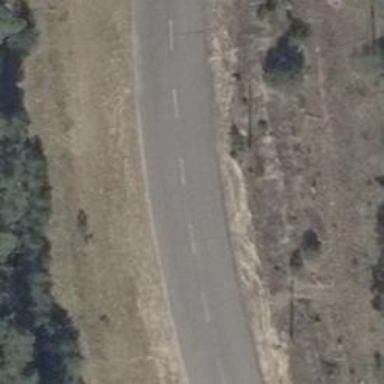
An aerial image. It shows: Raceway road.